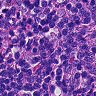
Metastatic tissue present: no